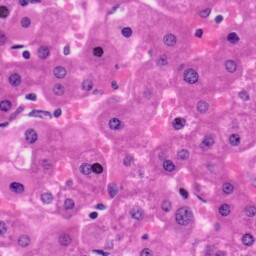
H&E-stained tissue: Liver